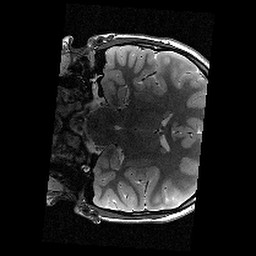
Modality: T2w
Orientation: coronal
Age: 11
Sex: female
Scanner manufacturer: siemens
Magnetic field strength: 3 T
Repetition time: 8.46 s
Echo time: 0.067 s